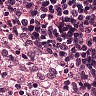
Metastatic tissue present: no